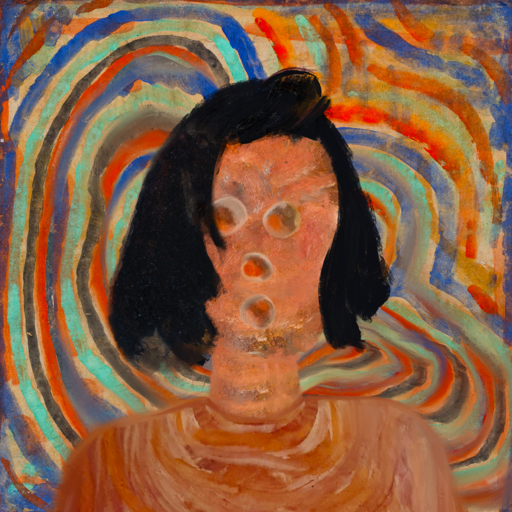
Background: Sisters, Head And Neck Front: Boggyland, Face Front: Rupkatha, Bust: Pious_Lady, Hair Front: Mosgoul, Head Accessory: Blank, Second Necklace: Blank, Necklace: Blank, Baby: Blank